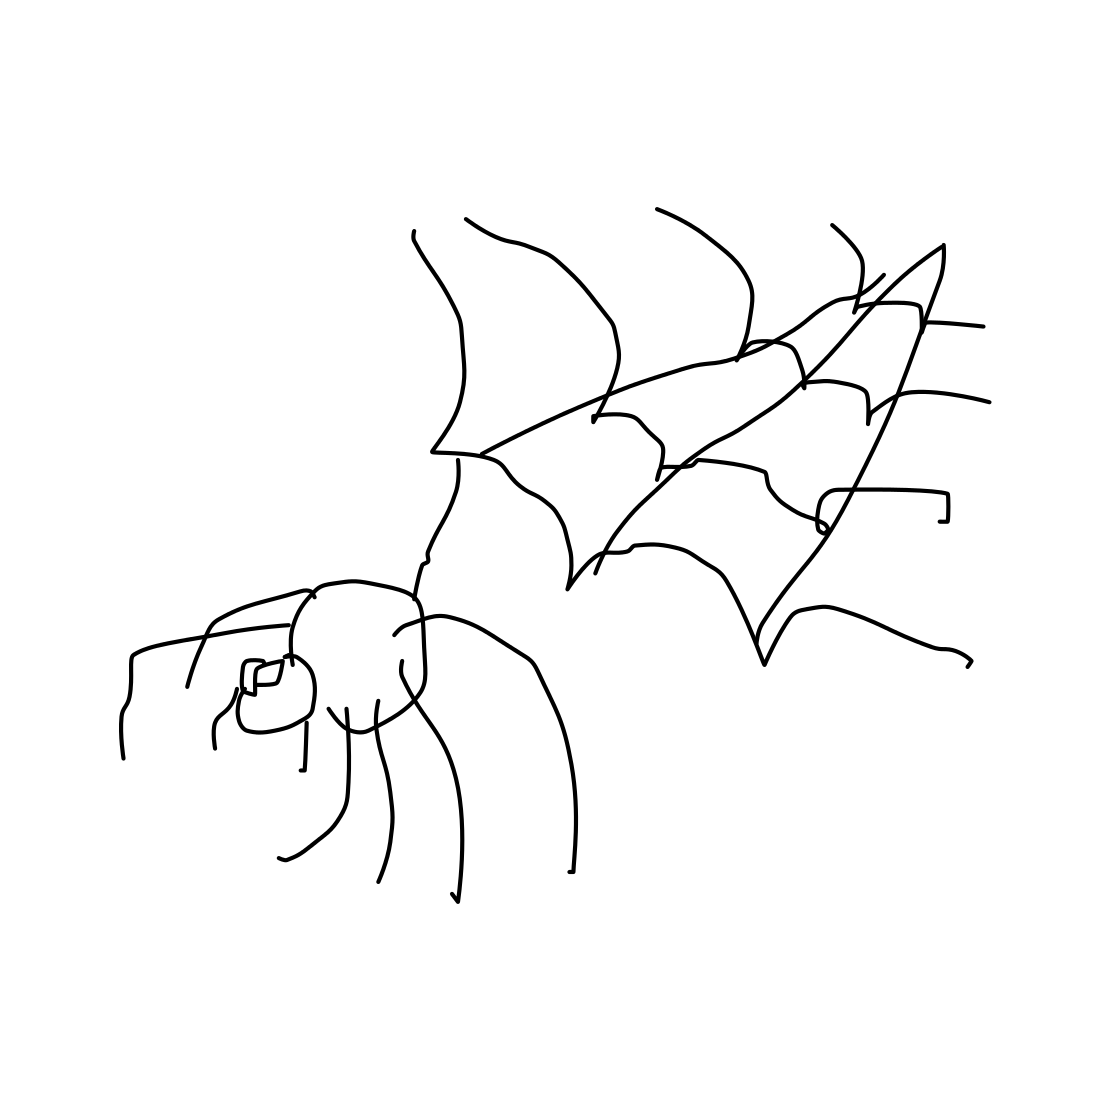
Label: spider